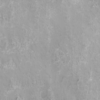
Label: not_dusty